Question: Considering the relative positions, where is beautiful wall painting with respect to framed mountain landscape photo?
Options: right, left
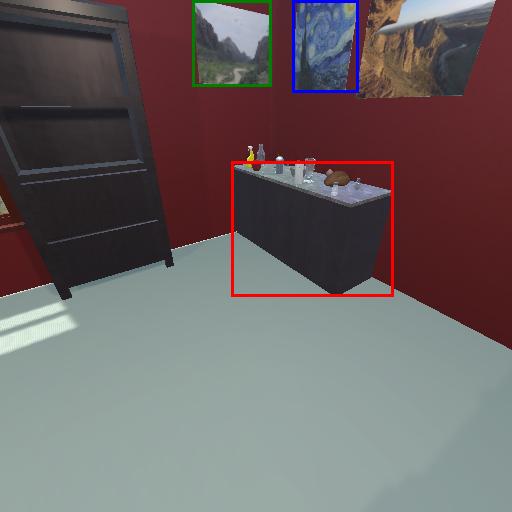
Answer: right